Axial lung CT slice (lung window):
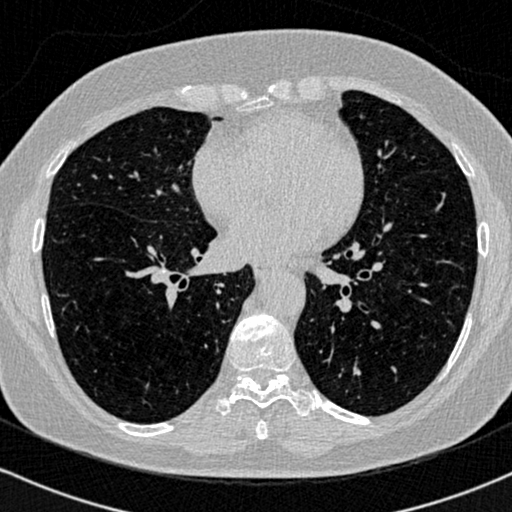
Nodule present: no